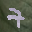
Label: 7